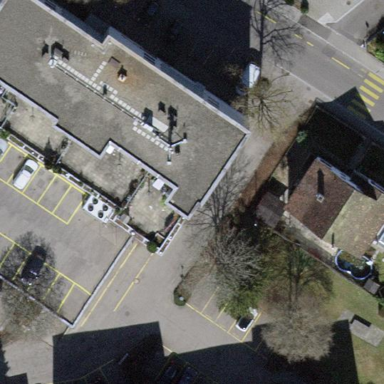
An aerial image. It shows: Building with flat roof painted in light grey.